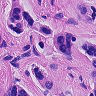
Metastatic tissue present: yes